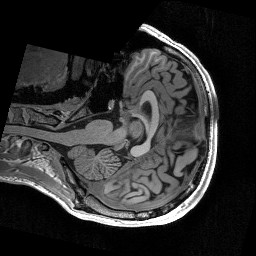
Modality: T1w
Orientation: axial